Interaction volume radius: 10 \u00c5
Interaction volume height: 15 \u00c5
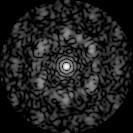
Disorder parameter: 0.7063